Question: I want to have a paragraph of text on the right hand side of my page. And floating up against it an image like in this picture.
My logic was to give "Left div" a float:left and a defined width, And give Right div a float:right and a defined width. Then give my image a float:right.
What I end up with however is the image appears to the right of the text. This doesnt make sense to me as the image is outside the defined width of the div its in.
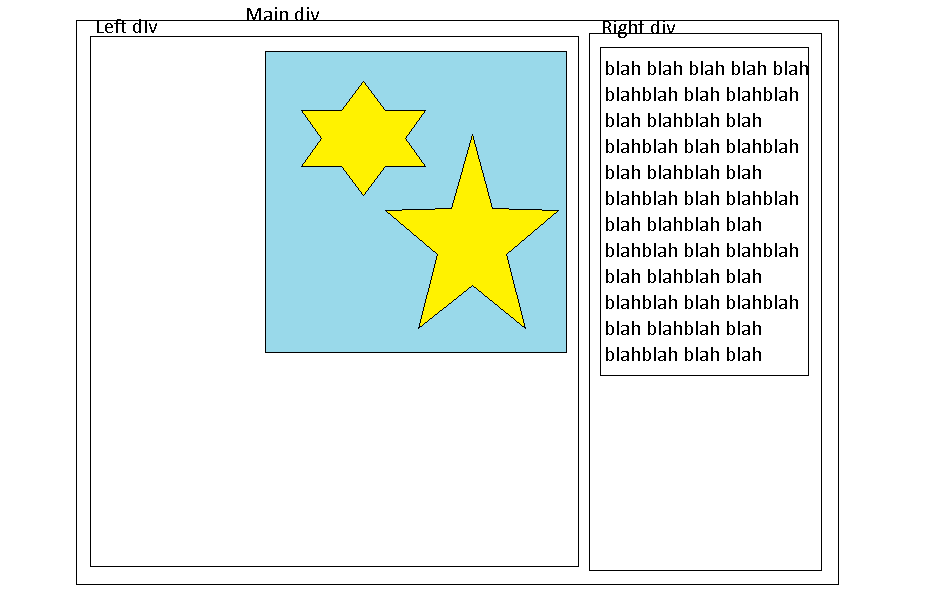
Answer: here's the answer: <URL>
Screen Capture:

HTML:
'''
<div class="main">
<div class="left">
<img src="http://placekitten.com/200/200" />
</div>
<div class="right">
</div>
<div style="clear:both;"></div>
</div>
'''
CSS:
'''
.main{
background-color:#eee;
width:500px;
height:300px;
overflow:auto;
}
.left{
width:300px;
float:left;
height:300px;
background-color:#aaa;
overflow:auto;
}
.left img{
float:right;
}
.right{
width:200px;
float:right;
height:300px;
background-color:#bbb;
}
'''
Concept:
The trick is that if you 'float:right' your image, you need to clear that float too. I did that by applying 'overflow:auto;' to my left div which makes perfect sense.